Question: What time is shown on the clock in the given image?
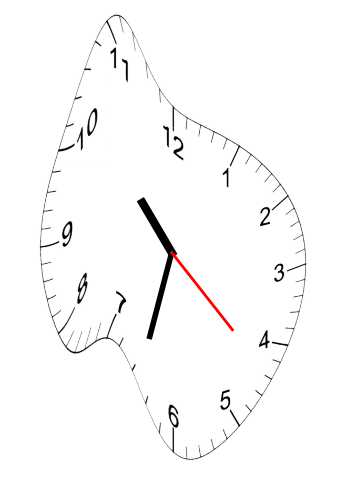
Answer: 10:32:22